Interaction volume radius: 5 \u00c5
Interaction volume height: 25 \u00c5
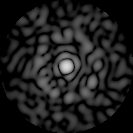
Disorder parameter: 0.8374